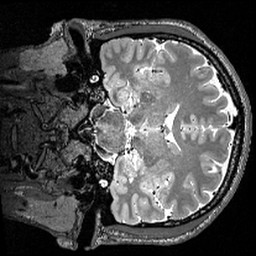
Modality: T2w
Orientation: coronal
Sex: male
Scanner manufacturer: siemens
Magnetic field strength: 3 T
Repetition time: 3 s
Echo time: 0.418 s